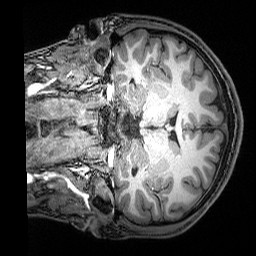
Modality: T1w
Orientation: coronal
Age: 21
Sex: male
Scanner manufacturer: siemens
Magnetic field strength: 3 T
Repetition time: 2.53 s
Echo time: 0.00388 s